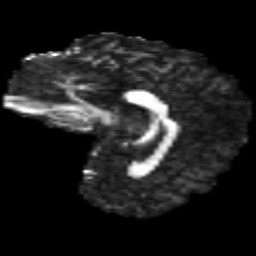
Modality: FA
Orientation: sagittal
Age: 18
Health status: ill
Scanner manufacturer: philips
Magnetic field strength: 3 T
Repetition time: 9 s
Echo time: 0.127 s